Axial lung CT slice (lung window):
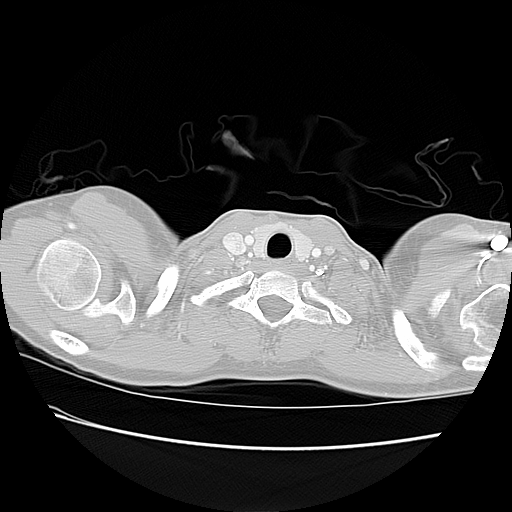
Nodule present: no